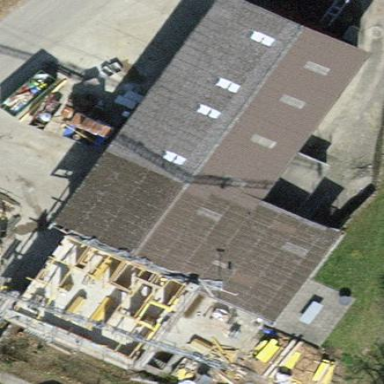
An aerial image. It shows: Industrial building with gabled roof.